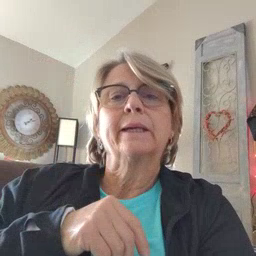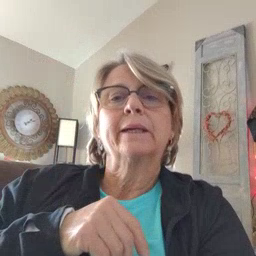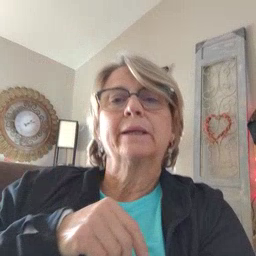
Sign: donkey